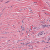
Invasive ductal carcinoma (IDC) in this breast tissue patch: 0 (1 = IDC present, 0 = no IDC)